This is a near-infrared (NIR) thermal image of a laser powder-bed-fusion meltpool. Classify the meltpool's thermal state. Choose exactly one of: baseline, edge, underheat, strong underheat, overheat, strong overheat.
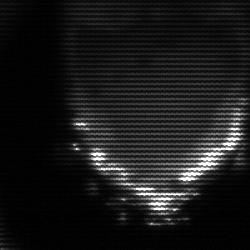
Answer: edge